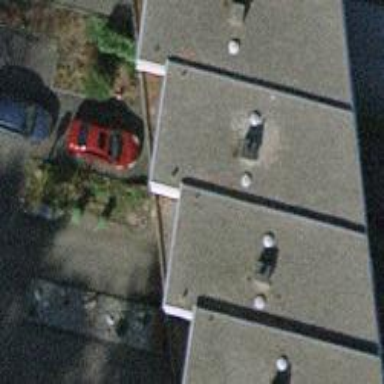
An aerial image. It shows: Terrace building.